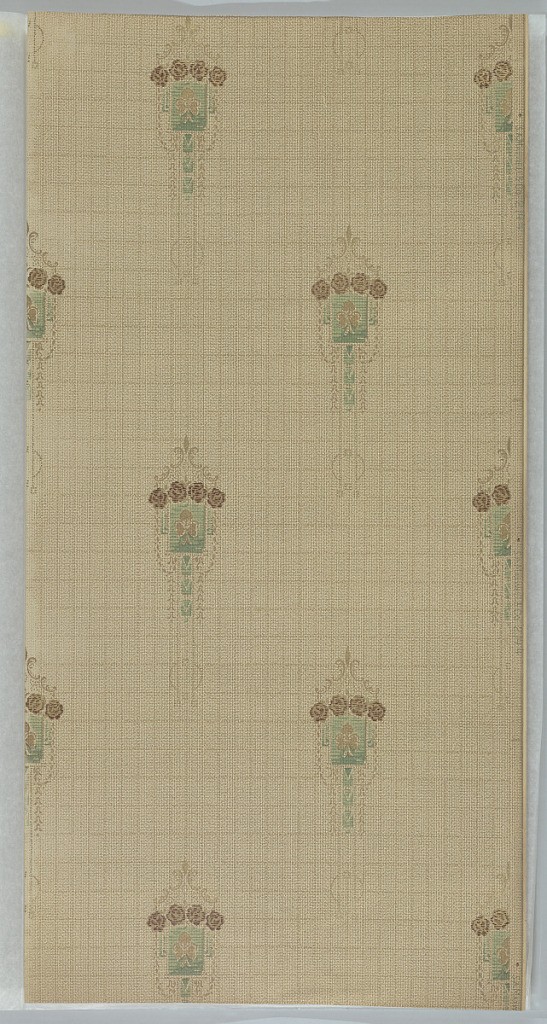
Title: Sidewall
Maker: Maxwell & Co., S.A., Chicago, Illinois, USA
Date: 1905–1915
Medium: Machine-printed paper
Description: On textured gray ground, staggered square motifs in turquoise containing three-leaf clover, with three pendants in a vertical row topped with four gold and brown roses.